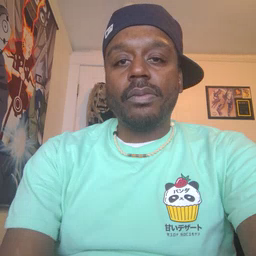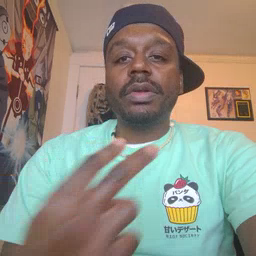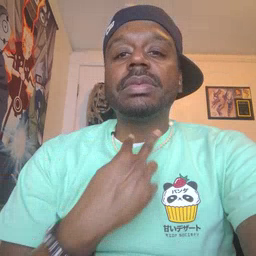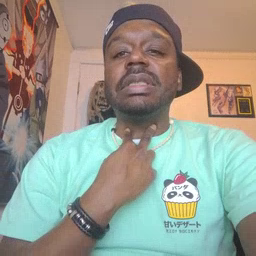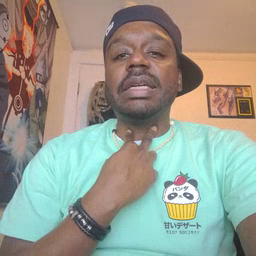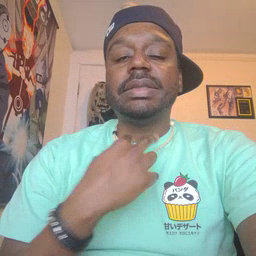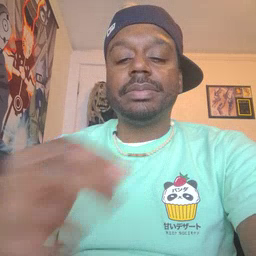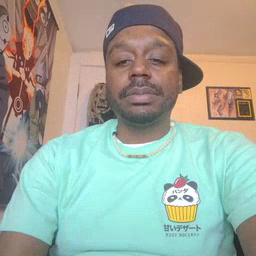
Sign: stuck